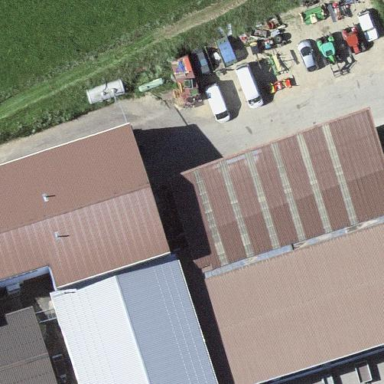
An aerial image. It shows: View of roof of building.